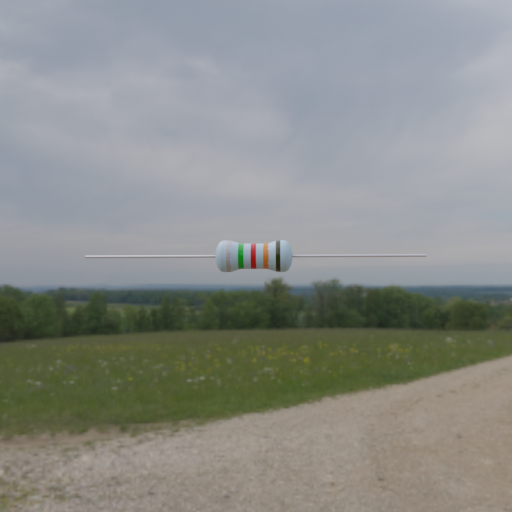
Resistor colour bands (in order): silver, green, red, orange, black